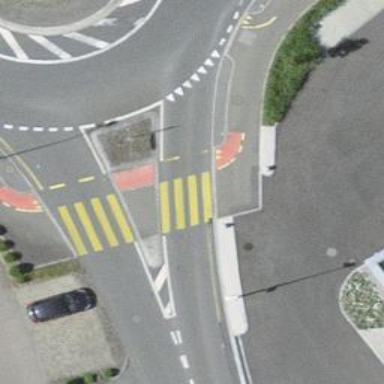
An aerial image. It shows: Crossing on the cycleway.